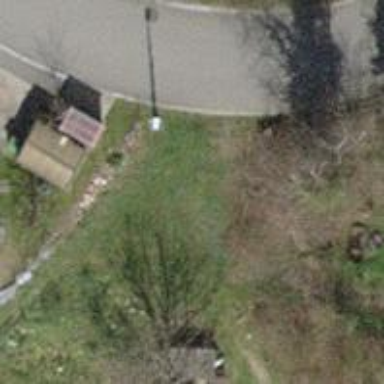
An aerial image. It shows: Path.